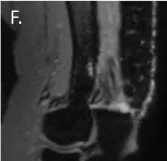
Contrast-enhanced T1-weighted MR images of desmoid tumor before and after MR-HIFU treatment. (F) Complete resolution of desmoid tumor at 23 months post MR-HIFU.
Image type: radiology (mri)